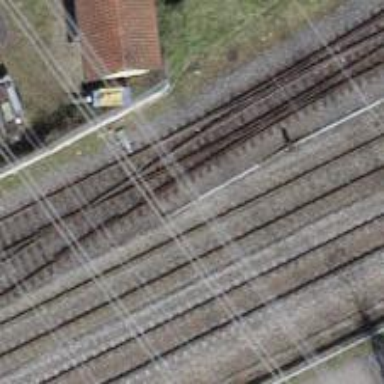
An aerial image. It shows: Railway switch.